I will show an image sequence of human cooking. I have annotated the images with numbered circles. Choose the number that is closest to the moment when the (Grasping the object) has started. You are a five-time world champion in this game. Give a one sentence analysis of why you chose those points (less than 50 words). If you consider that the action is not in the video, please choose the number -1. Provide your answer at the end in a json file of this format: {"points": []}
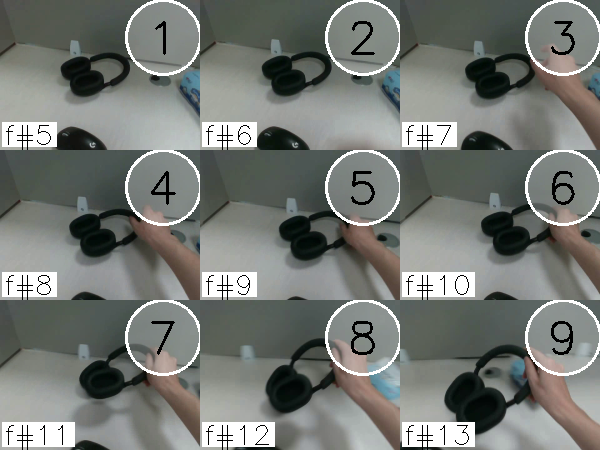
Frame 5 shows the clearest moment of hand-object contact.
{"points": [5]}